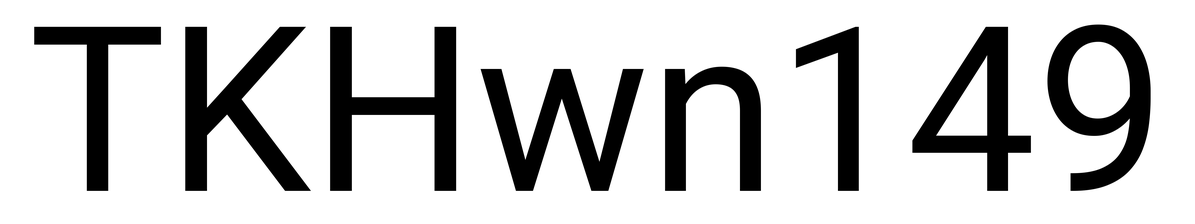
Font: Roboto_Regular